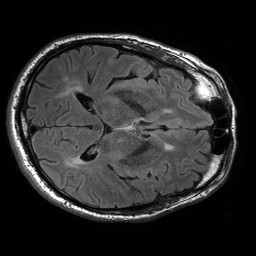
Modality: FLAIR
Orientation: axial
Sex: male
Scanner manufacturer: philips
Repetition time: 11 s
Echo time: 0.125 s